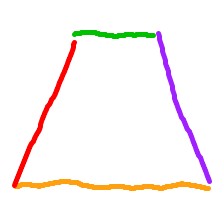
Shape: trapezoid